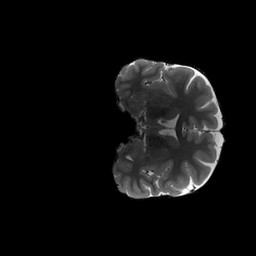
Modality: T2w
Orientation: coronal
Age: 30
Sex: female
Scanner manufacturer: siemens
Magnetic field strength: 3 T
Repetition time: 3.2 s
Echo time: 0.564 s